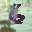
Label: 6